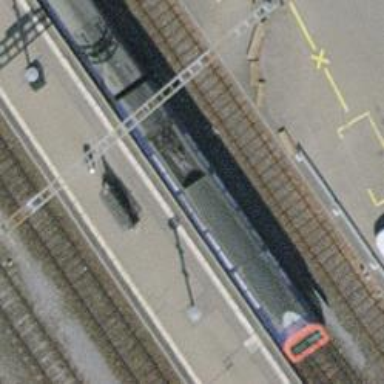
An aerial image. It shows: Railway switch.